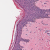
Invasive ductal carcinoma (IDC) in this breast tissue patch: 0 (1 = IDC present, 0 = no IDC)